Question: I tried using flex, but still column heights are not same and a few methods mentioned in w3schools and medium but of no use. Using flex method worked for first time but when I refresh again its gone, I don't understand why this is happening.
Is there anything wrong in this code? please help me with this.
'''
<html>
<head>
<link rel="stylesheet" href="https://maxcdn.bootstrapcdn.com/bootstrap/4.0.0/css/bootstrap.min.css">
<script src="https://ajax.googleapis.com/ajax/libs/jquery/3.3.1/jquery.min.js"></script>
<script src="https://cdnjs.cloudflare.com/ajax/libs/popper.js/1.12.9/umd/popper.min.js"></script>
<script src="https://maxcdn.bootstrapcdn.com/bootstrap/4.0.0/js/bootstrap.min.js"></script>
<title>Bootstrap Page</title>
<style>
p{
background:rgba(25,105,25,0.4);
color:white;
}
.row{
display: flex;
flex-wrap: wrap;
}
.row > .col-md-6 {
display: flex;
flex-direction: column;
}
</style>
</head>
<body>
<div class="container">
<div class="row display-flex">
<div class="col-md-6 para1">
<div>
<p>M. Best who informed him that locomotives
could be obtained at a railroad boneyard in Merida, Yucatan, Mexico, owned by the Ferrocarriles Unidos de Y
ucatan..</p>
</div>
</div>
<div class="col-md-6 para1">
<div>
<p> Best who informed him that locomotives
could be obtained at a railroad boneyard in mer, went to Merida in 1969 to investigate.The development er, went to Merida in 1969 to investigate.The developme
nt of the Walt Disney World Railroad from the late 1960s to its opening in 1971 was overseen by Roger E. Broggie,
vice president and general manager of Mapo, Inc</p>
</div>
</div>
</div>
</div>
</body>
'''

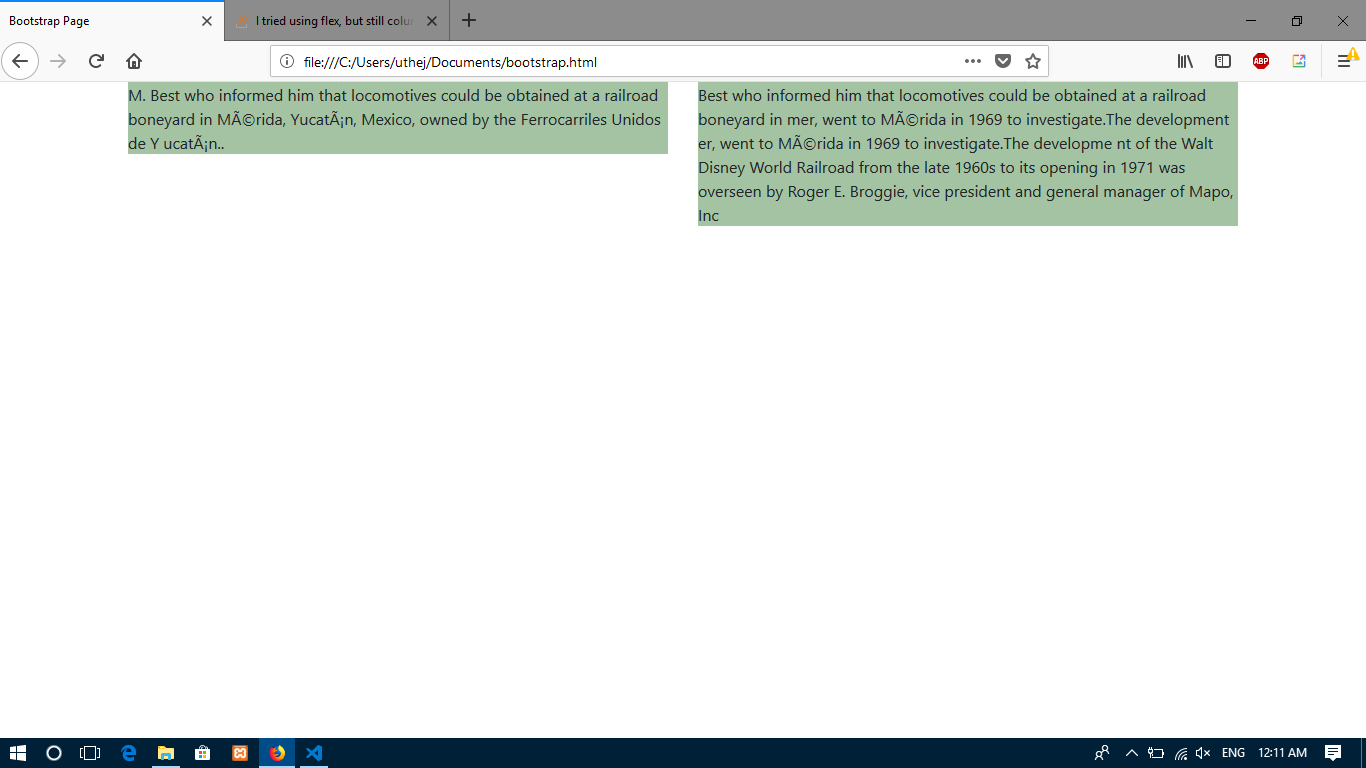
Answer: Your code IS working, but the '.col-md-6' are the same height, not the 'p'.
Remove the 'background-color' from the 'p' and add:
'''
.col-md-6 > div {
height: 100%;
background:rgba(25,105,25,0.4);
}
'''
<URL>